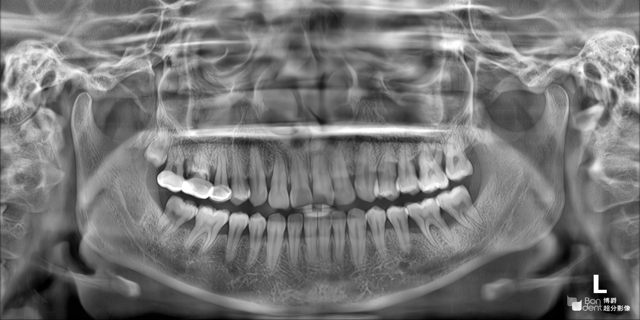
adult